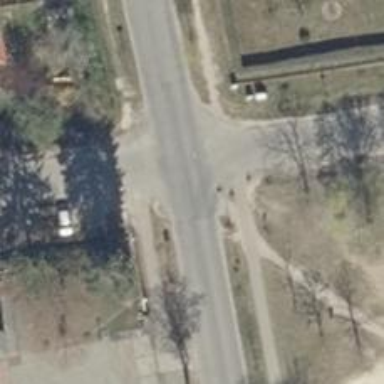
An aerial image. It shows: Unmarked crossing on the road.